Field crop: maize
Growth stage: 1
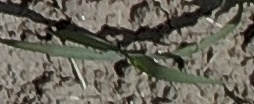
Species: sorghum